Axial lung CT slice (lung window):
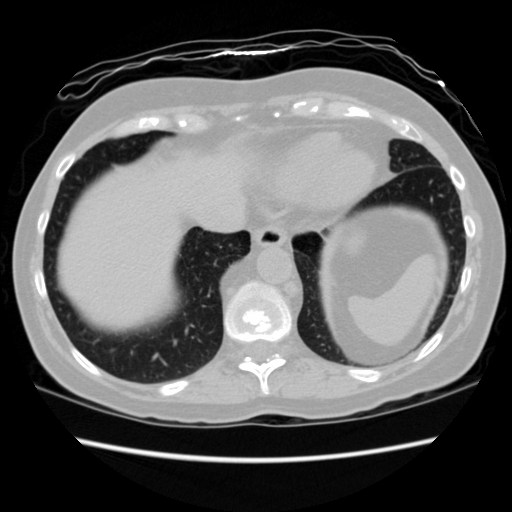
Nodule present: no